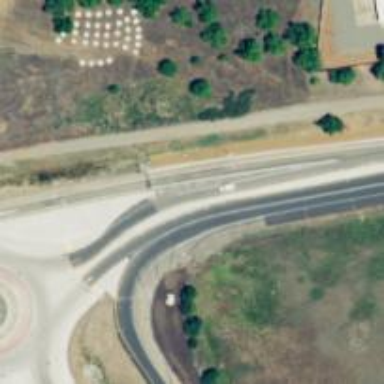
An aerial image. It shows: Asphalt road designated as trunk highway.